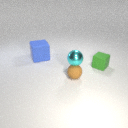
small cyan metal sphere above small brown rubber sphere